Field crop: maize
Growth stage: 2
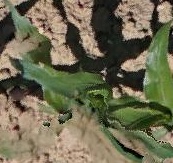
Species: maize